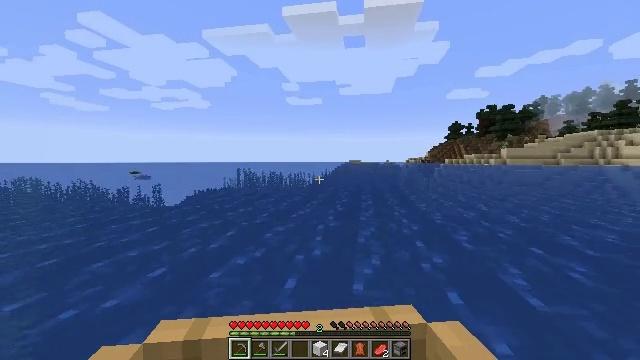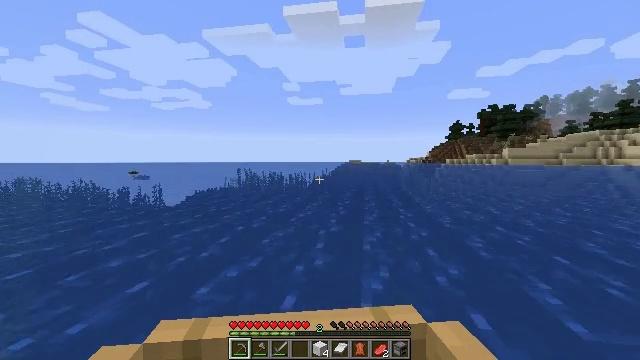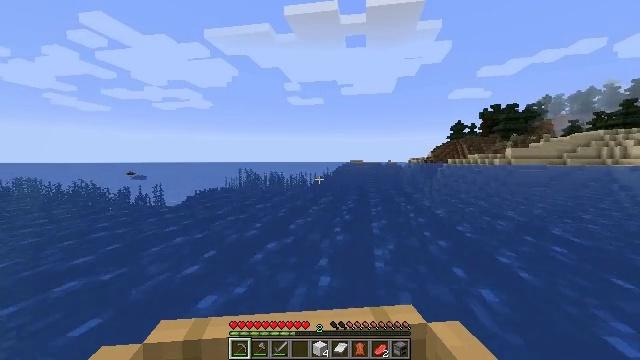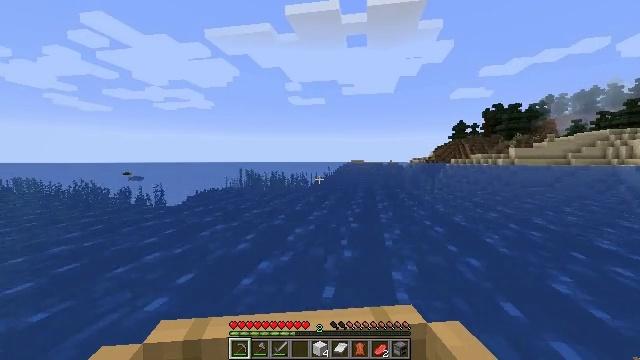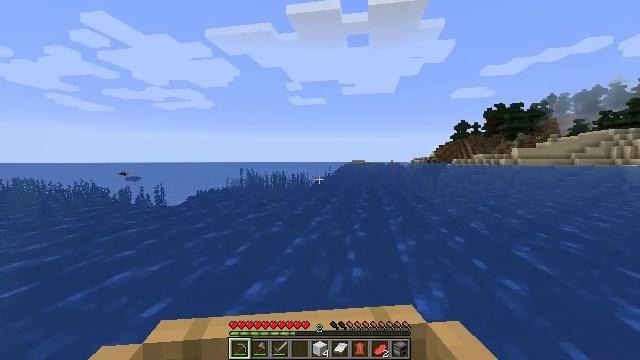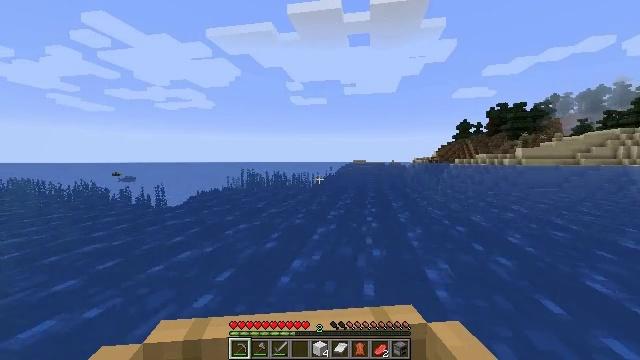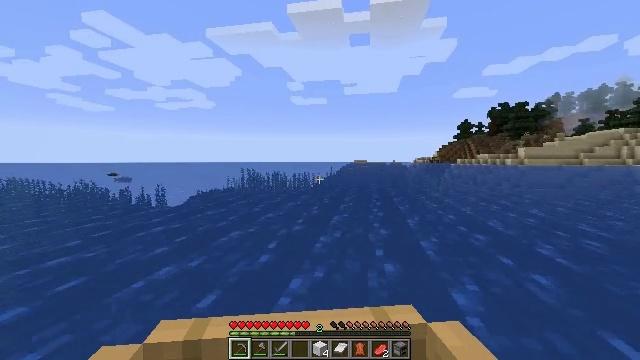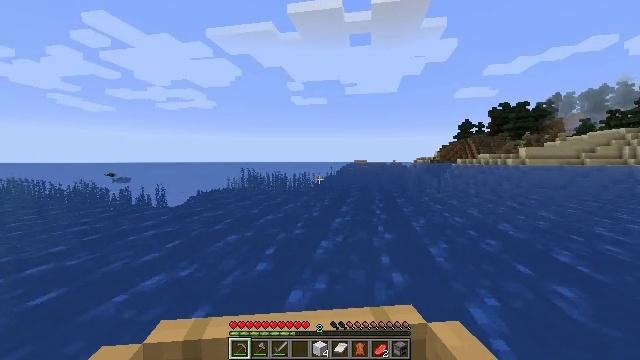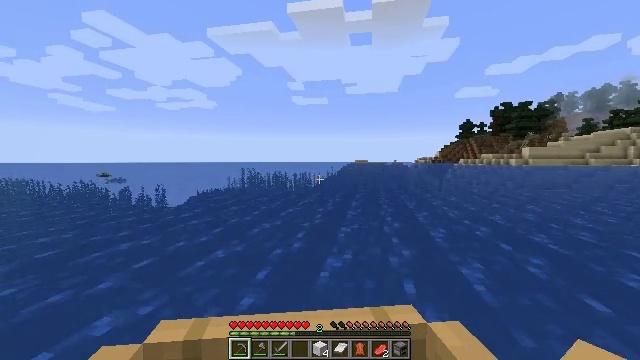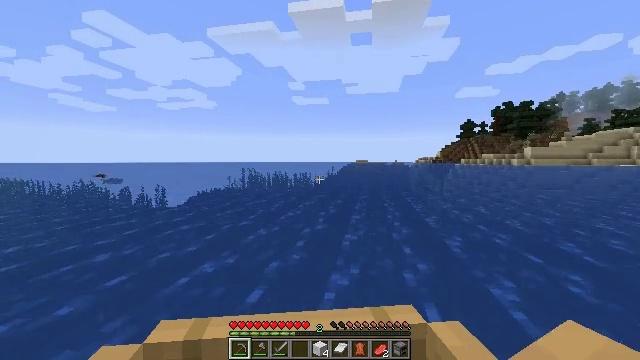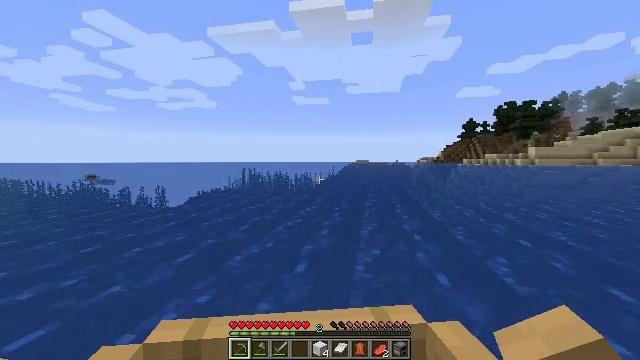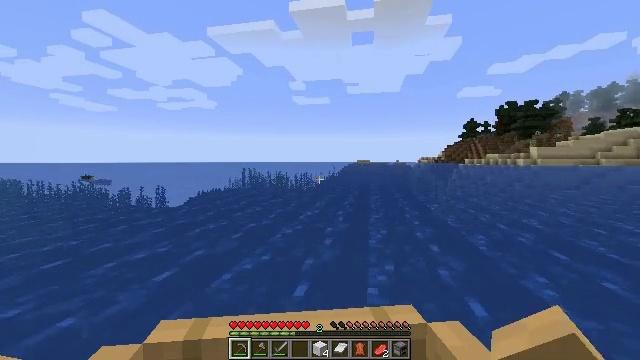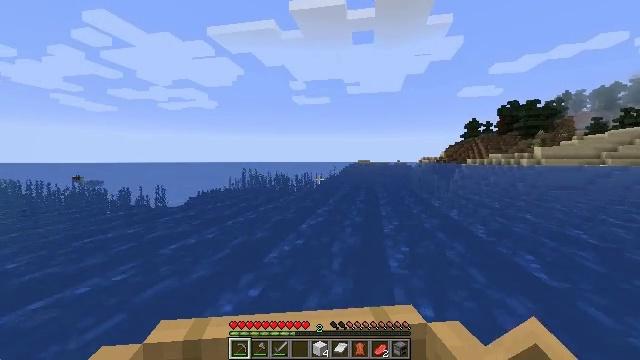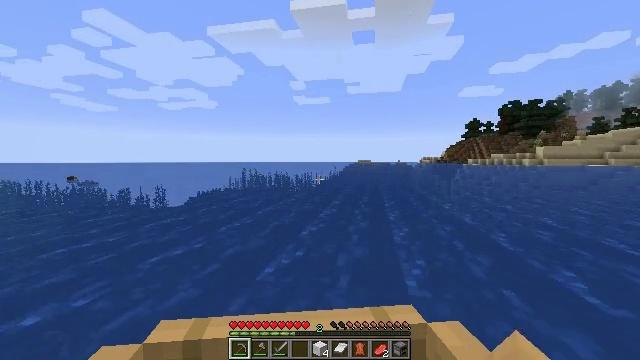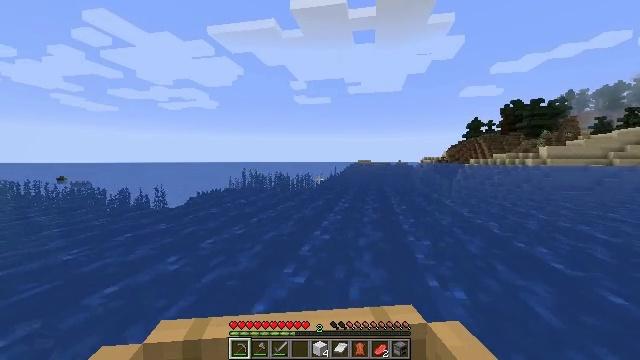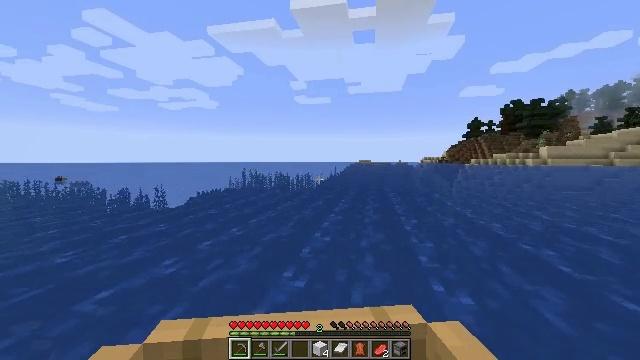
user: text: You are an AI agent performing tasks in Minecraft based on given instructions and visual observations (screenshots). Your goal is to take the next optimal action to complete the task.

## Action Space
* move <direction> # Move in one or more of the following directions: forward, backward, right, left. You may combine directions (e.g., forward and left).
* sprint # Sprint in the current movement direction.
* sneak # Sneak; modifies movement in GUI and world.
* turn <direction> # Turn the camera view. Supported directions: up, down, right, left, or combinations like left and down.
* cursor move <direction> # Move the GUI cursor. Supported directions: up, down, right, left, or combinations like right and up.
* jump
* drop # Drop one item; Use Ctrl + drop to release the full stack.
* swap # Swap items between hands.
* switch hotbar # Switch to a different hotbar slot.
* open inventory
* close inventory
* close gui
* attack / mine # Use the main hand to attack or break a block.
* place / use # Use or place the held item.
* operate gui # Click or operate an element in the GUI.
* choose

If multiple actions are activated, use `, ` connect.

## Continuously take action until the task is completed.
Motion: motion action
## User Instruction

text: Dismantle the blue bed.
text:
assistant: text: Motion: move forward
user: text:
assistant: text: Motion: move forward
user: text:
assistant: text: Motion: move forward
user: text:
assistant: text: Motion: move forward
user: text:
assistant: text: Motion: move forward
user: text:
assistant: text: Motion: move forward
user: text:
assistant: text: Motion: move forward
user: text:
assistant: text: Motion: move forward
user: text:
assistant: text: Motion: move forward
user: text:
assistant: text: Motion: move forward
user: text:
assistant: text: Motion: move forward
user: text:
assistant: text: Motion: move forward
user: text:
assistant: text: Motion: move forward
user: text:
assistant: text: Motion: move forward
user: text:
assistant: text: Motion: move forward and move right
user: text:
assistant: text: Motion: move forward and move right
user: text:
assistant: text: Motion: move forward and move right
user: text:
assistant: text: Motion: move forward
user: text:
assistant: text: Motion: move forward
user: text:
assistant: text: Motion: move forward
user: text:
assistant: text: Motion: move forward
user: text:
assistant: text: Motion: move forward
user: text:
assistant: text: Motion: move forward
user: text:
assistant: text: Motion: move forward
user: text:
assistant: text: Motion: move forward
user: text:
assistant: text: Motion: move forward
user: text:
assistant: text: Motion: move forward
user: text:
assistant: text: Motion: move forward
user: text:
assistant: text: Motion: move forward
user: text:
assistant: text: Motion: move forward